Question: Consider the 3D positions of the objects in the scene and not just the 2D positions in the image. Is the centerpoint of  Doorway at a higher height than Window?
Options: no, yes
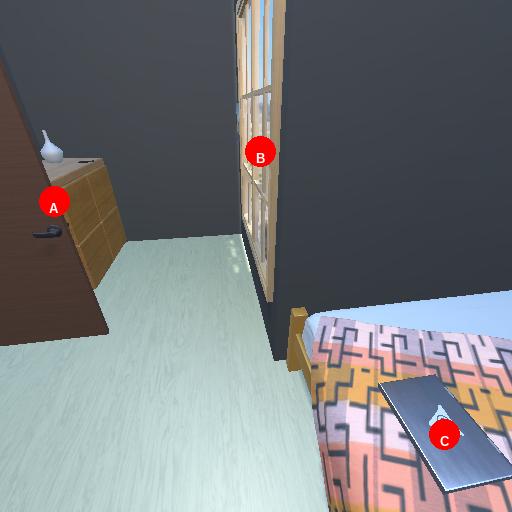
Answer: no